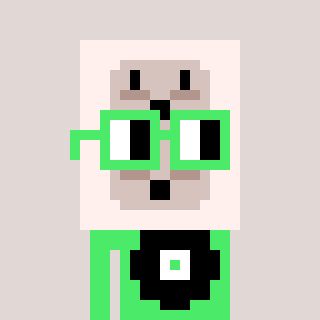
a pixel art character with square light green glasses, a outlet-shaped head and a teal-colored body on a warm background